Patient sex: M
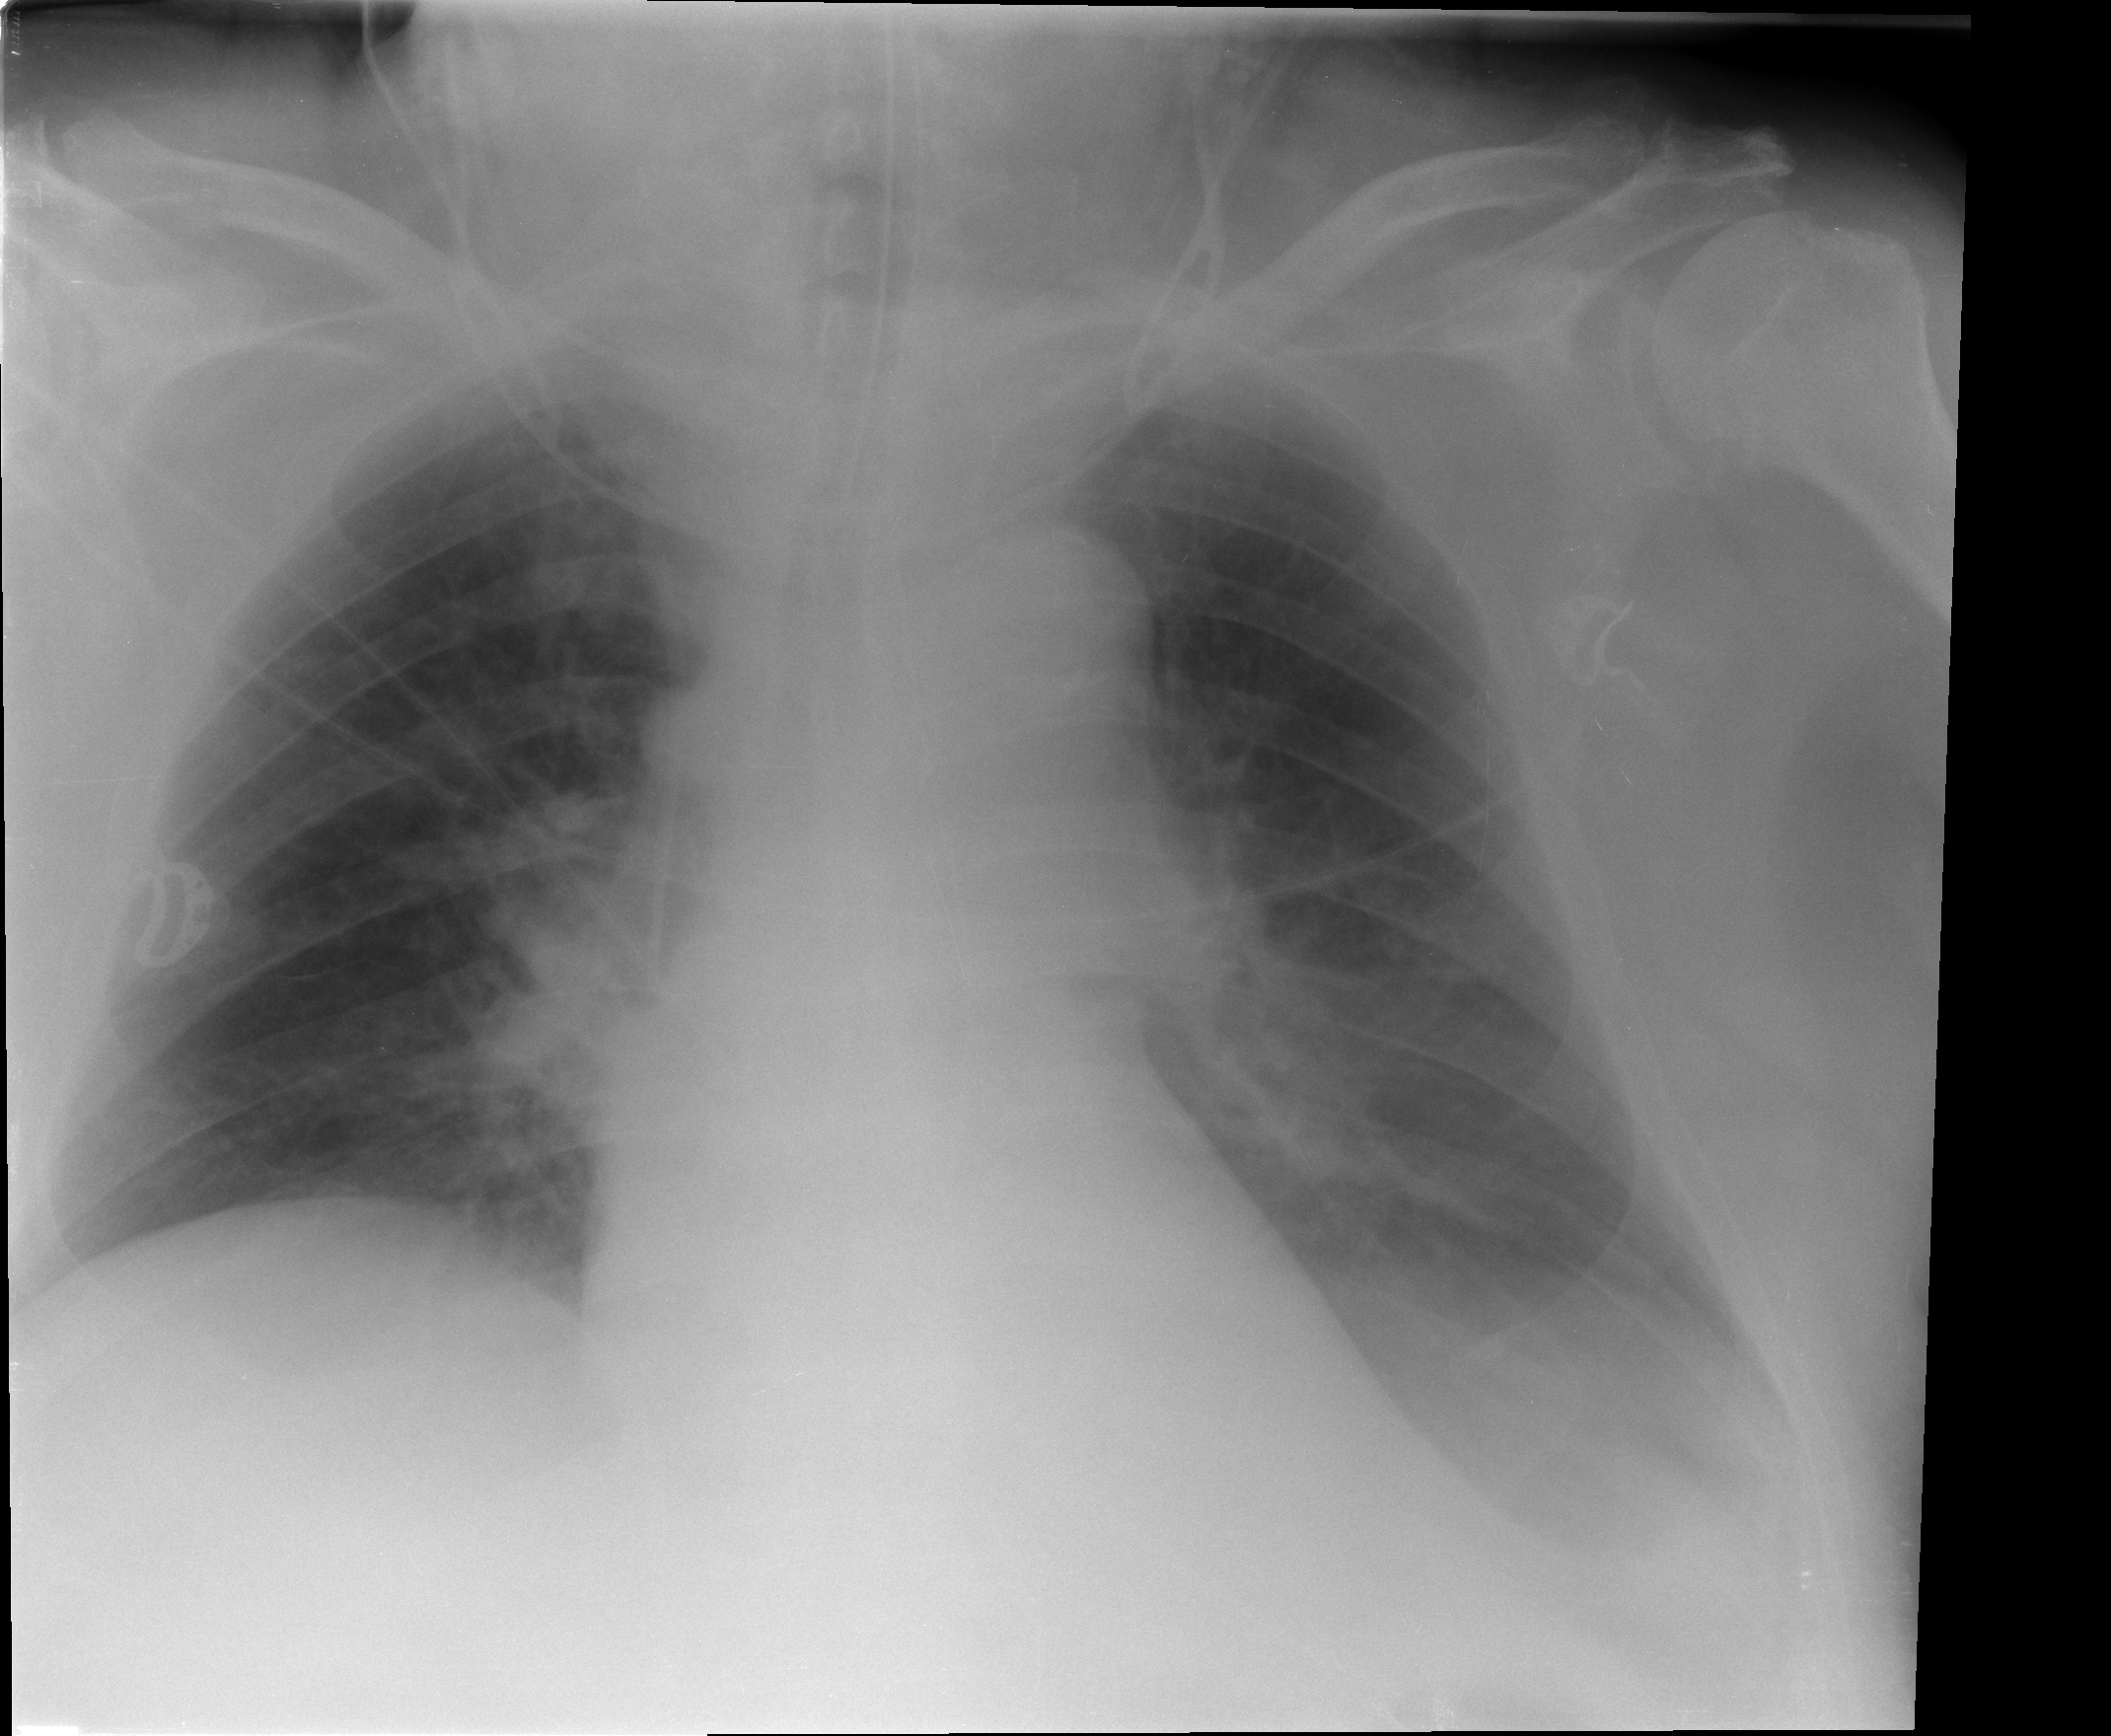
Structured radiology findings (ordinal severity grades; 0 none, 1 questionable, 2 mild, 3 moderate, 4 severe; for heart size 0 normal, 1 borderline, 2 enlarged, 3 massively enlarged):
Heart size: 0
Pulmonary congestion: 1
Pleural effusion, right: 0
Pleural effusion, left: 1
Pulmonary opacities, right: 0
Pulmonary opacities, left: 0
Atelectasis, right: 0
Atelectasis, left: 2